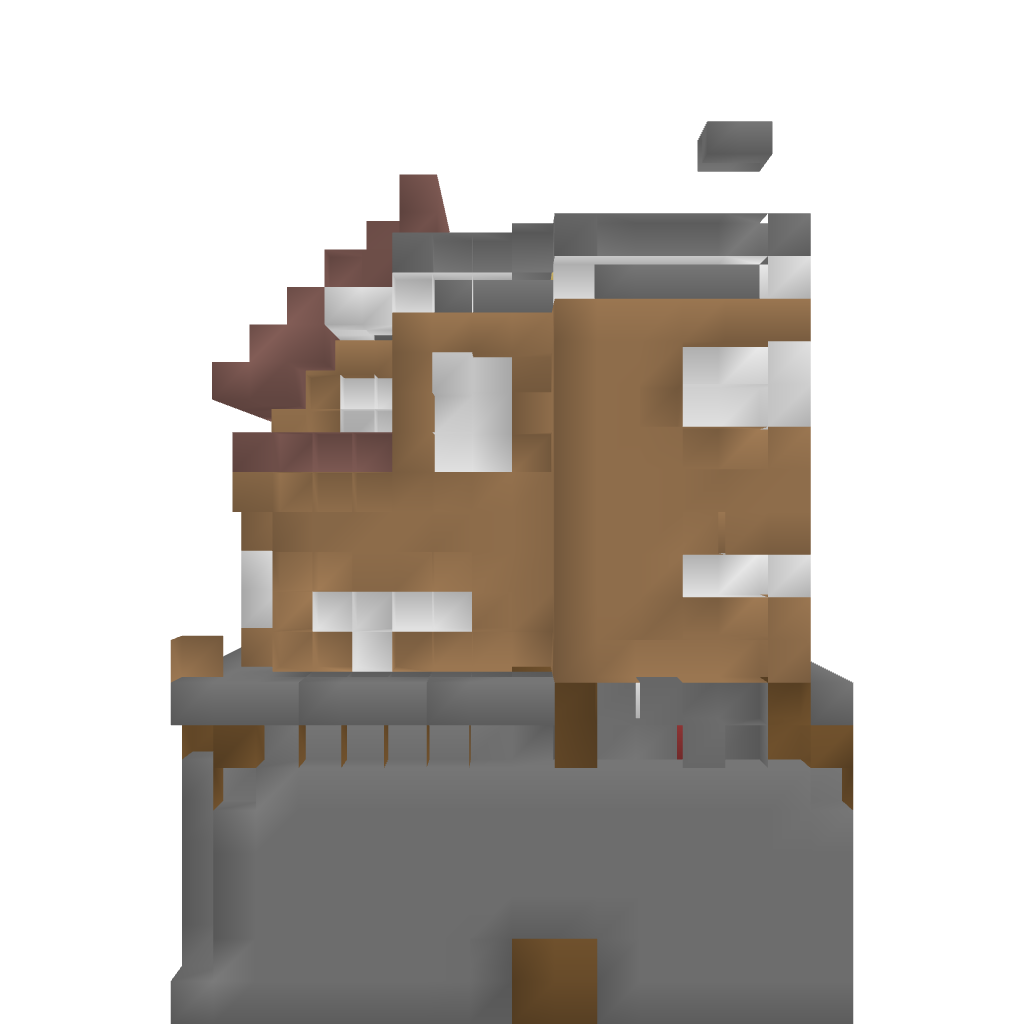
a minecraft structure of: A Schwoerer Haus Building bad low quality